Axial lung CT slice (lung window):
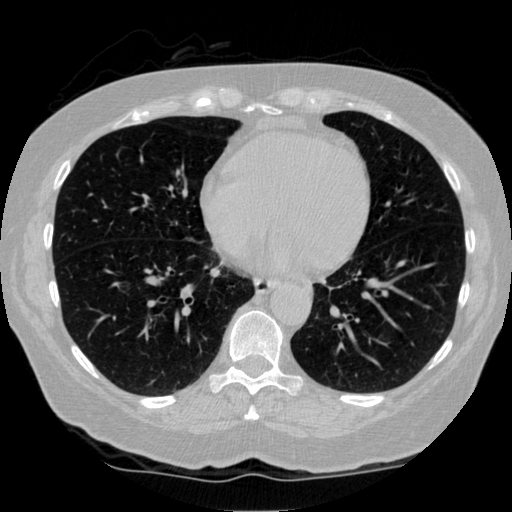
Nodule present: no